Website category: auto
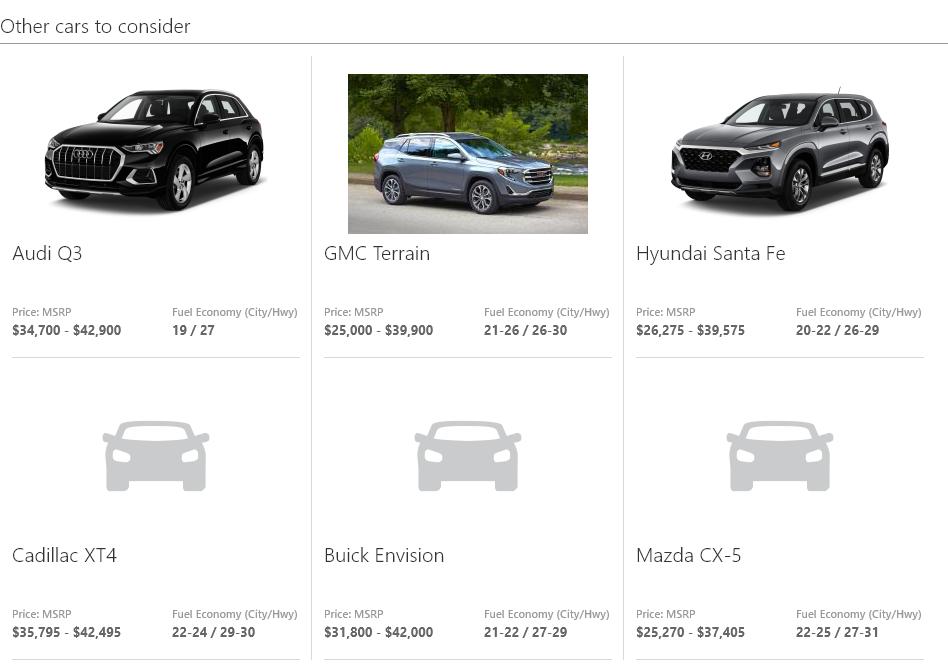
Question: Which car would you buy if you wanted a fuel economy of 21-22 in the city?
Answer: Buick Envision

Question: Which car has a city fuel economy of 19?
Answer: Audi Q3

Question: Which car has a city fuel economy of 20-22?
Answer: Hyundai Santa Fe

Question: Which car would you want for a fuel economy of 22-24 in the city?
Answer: Cadillac XT4

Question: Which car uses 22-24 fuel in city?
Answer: Cadillac XT4

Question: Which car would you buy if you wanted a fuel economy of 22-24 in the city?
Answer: Cadillac XT4

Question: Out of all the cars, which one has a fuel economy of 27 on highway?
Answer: Audi Q3

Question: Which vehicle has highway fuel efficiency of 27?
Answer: Audi Q3

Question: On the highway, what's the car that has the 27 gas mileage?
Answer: Audi Q3

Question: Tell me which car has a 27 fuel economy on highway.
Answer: Audi Q3

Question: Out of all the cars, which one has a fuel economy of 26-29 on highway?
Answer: Hyundai Santa Fe

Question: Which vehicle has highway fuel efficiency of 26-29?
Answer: Hyundai Santa Fe

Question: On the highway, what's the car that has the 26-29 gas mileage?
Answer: Hyundai Santa Fe

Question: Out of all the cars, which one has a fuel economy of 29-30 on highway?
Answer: Cadillac XT4

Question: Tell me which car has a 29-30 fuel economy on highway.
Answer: Cadillac XT4

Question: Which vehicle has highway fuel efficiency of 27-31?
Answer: Mazda CX-5

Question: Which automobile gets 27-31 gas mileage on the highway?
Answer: Mazda CX-5

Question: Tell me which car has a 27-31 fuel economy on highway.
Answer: Mazda CX-5

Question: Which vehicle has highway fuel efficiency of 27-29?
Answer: Buick Envision

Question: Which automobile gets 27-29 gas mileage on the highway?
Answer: Buick Envision

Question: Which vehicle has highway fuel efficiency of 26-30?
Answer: GMC Terrain

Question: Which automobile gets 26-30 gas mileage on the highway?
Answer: GMC Terrain